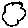
Label: cloud